Field crop: maize
Growth stage: 2
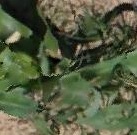
Species: maize